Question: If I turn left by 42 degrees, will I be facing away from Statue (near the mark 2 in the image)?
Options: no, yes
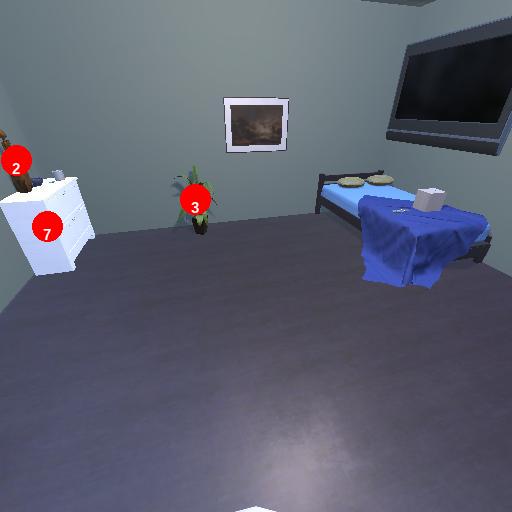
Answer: no